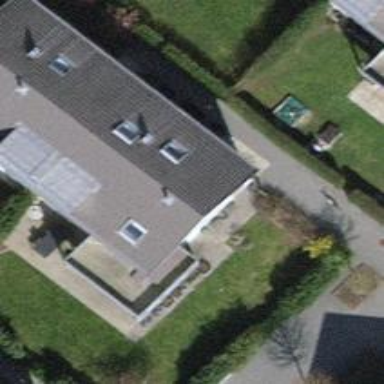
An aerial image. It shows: Small solar photovoltaic panel generator on the roof of building.